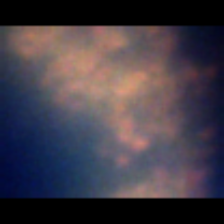
Taxon: Unknown_detritus
Group: Unknown